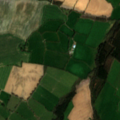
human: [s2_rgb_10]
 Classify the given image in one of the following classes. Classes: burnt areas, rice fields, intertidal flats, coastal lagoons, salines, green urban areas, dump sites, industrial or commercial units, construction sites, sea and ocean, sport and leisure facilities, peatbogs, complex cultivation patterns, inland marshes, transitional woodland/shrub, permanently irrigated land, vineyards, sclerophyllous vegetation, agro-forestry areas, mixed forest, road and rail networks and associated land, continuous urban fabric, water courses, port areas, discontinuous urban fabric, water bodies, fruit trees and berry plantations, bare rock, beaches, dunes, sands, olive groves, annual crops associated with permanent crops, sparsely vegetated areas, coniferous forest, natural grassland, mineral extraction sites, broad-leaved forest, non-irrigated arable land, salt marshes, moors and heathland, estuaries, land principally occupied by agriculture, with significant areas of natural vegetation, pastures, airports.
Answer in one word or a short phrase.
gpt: non-irrigated arable land, pastures, coniferous forest